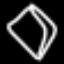
Label: diamond